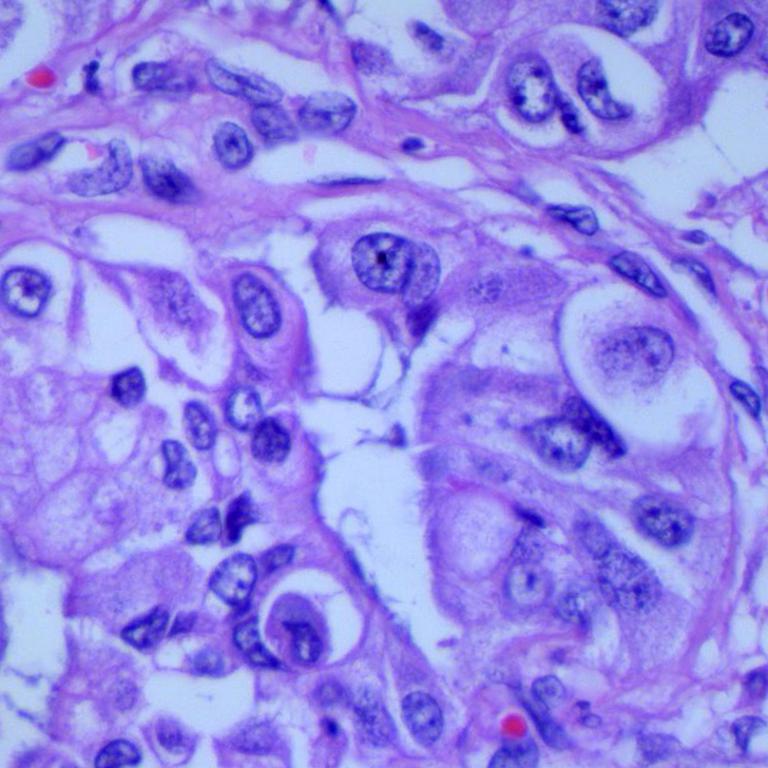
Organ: lung
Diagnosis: adenocarcinomas